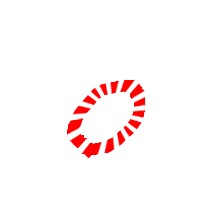
Shape: circle